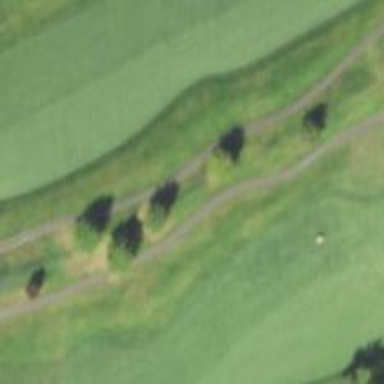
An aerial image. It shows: Service road used as golf cart path.